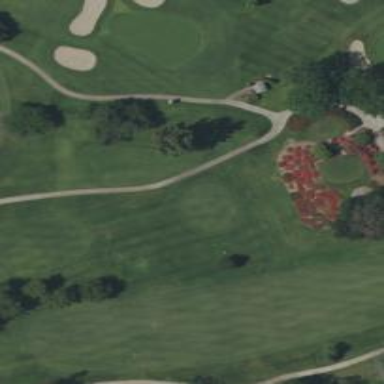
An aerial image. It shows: Pathway for golfing.